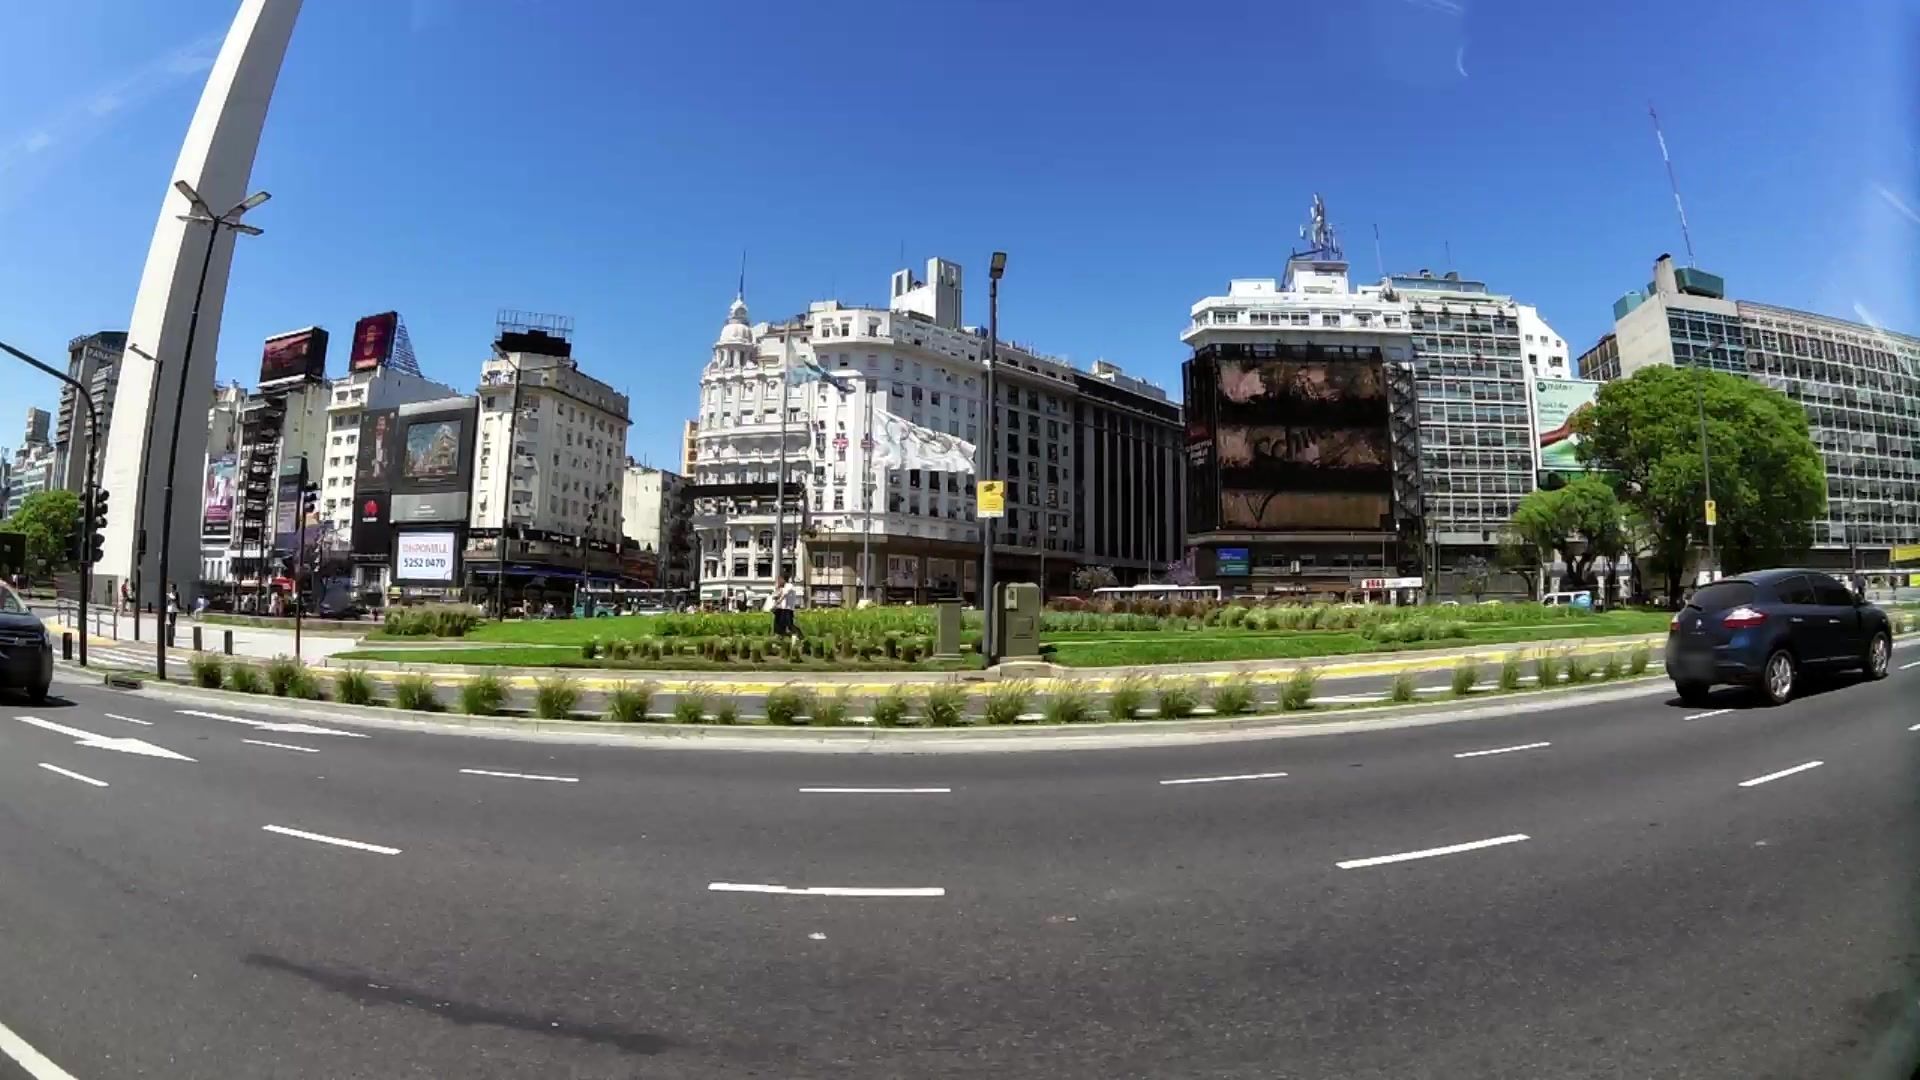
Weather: clear
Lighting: day
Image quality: good
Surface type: cycling surface
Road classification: footway, steps
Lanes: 5.0
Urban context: urban centre
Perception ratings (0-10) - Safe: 3.76, Lively: 8.93, Beautiful: 6.04, Boring: 3.32, Depressing: 7.45, Wealthy: 7.31